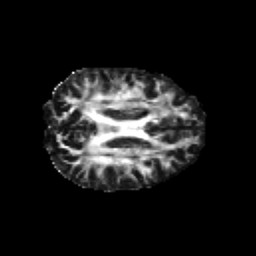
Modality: FA
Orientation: axial
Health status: healthy
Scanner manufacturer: philips
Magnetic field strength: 3 T
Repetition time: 6.964 s
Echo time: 0.092 s